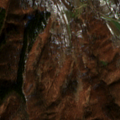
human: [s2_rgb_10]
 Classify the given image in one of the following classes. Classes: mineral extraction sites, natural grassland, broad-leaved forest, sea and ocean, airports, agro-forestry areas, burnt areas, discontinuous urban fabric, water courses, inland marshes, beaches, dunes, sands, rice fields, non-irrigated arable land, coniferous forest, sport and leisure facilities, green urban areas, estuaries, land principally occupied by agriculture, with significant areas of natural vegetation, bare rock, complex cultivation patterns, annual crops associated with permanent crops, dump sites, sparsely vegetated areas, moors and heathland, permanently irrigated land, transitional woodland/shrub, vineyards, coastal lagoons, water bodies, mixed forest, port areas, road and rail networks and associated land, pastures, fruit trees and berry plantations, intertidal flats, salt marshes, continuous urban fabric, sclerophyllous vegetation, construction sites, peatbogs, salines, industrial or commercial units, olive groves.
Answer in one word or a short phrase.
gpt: complex cultivation patterns, land principally occupied by agriculture, with significant areas of natural vegetation, broad-leaved forest, transitional woodland/shrub